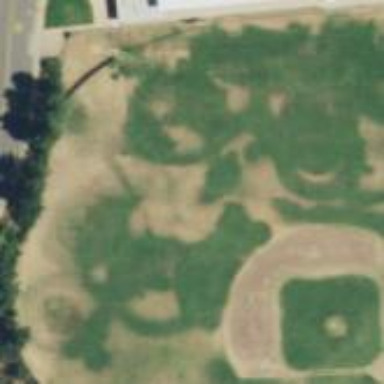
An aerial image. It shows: Baseball pitch for leisure land activities.